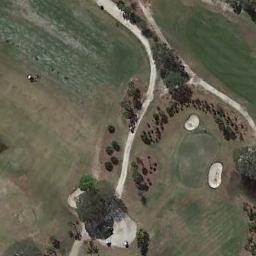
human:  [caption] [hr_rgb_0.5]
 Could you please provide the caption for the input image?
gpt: At the intersection of the three paths, There are two bunkers .

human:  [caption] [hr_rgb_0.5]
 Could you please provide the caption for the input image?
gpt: The golf course has some fairways, Roads, Barrier trees and two sandpits .

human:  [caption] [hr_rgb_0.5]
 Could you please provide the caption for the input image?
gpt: There are a few bunkers and a few paths on the large green lawn on the golf course and many trees .

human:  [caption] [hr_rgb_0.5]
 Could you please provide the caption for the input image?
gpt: There are several roads beside the golf course .

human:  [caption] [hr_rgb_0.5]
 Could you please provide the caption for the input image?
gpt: There are two bunkers with some bushes around on the golf course .